Field crop: maize
Growth stage: 1
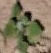
Species: chenopodium